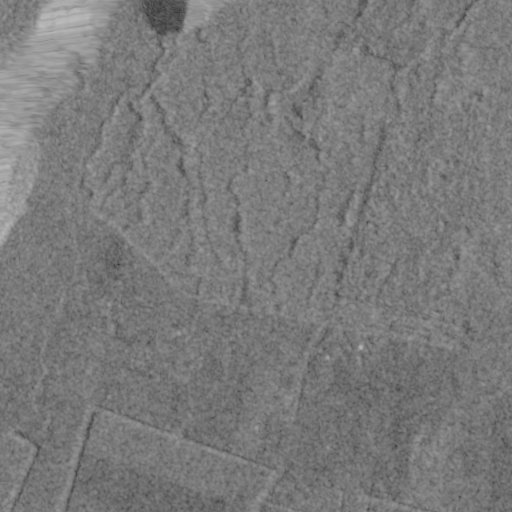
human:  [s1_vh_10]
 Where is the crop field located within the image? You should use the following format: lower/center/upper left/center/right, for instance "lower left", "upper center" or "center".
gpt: The crop field is located in the upper left of the image.
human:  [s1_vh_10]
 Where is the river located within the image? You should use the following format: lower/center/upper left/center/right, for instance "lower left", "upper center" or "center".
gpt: The river is located in the upper left of the image.
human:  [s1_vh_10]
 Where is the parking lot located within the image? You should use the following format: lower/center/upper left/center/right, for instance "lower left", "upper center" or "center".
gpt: There is no parking lot in the image.

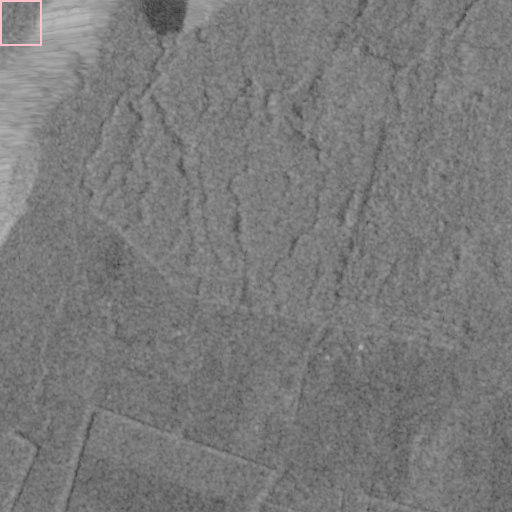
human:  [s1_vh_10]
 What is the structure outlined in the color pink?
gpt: The structure outlined in pink is a crop field.
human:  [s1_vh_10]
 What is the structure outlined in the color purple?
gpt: There is no purple outline.